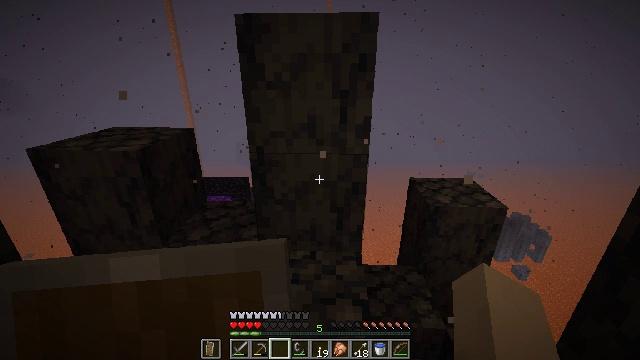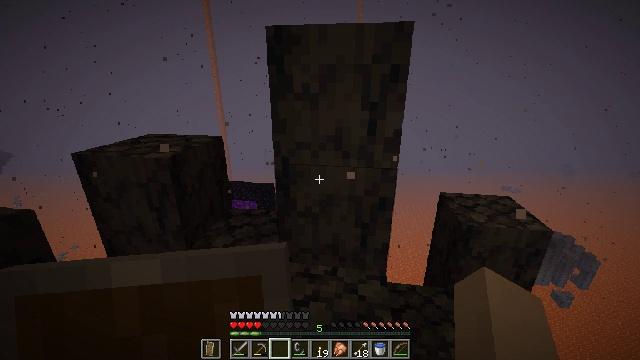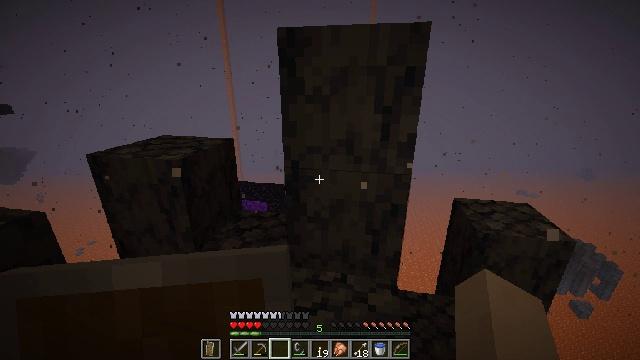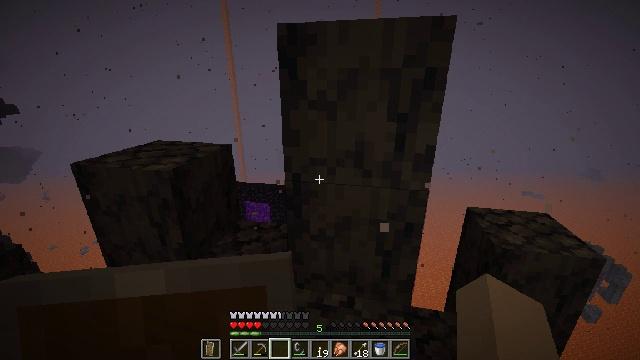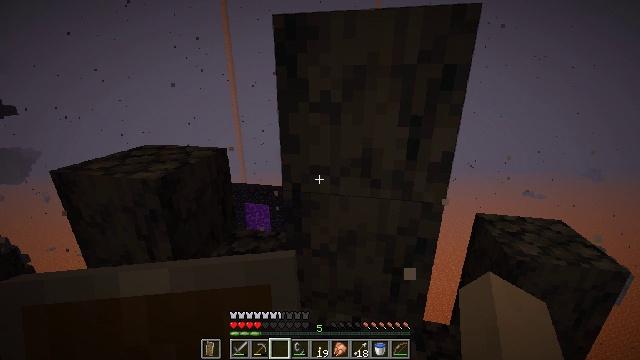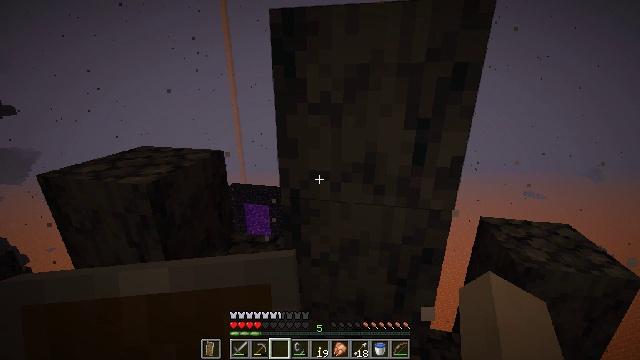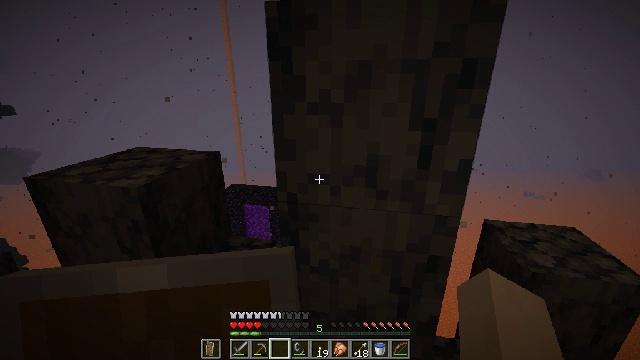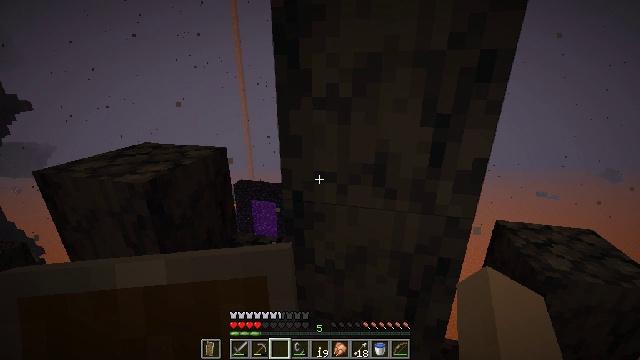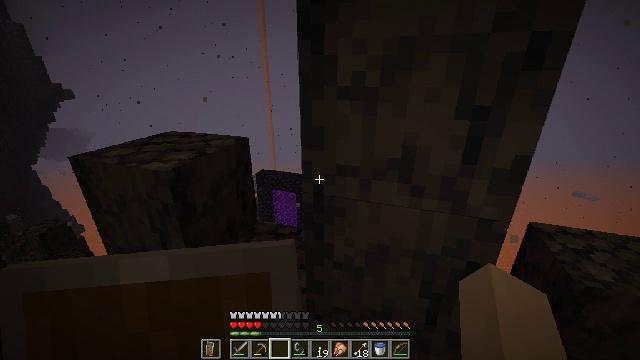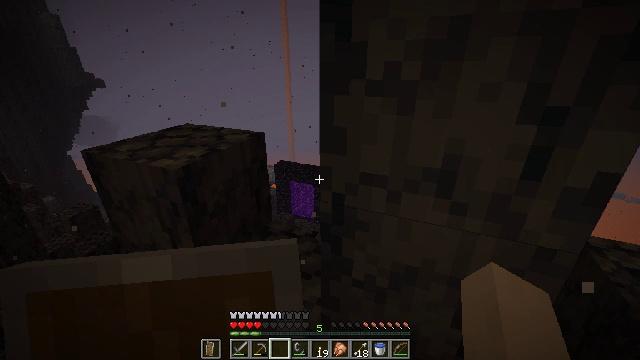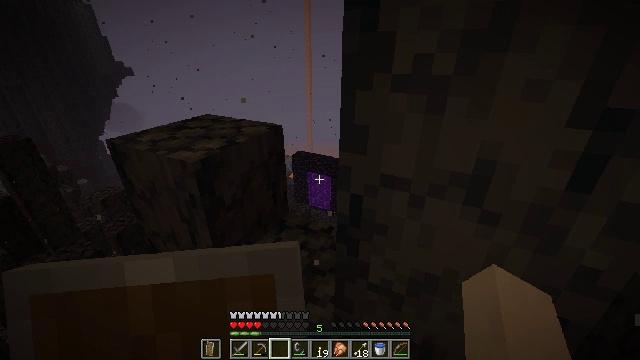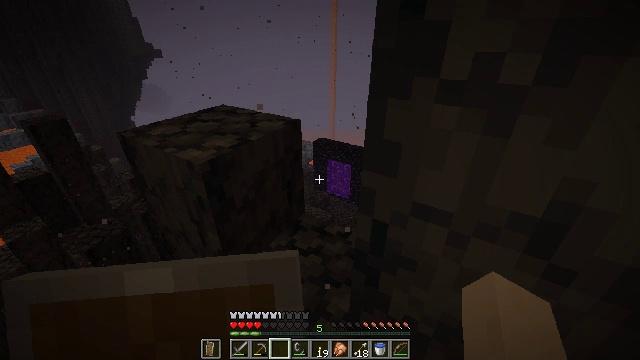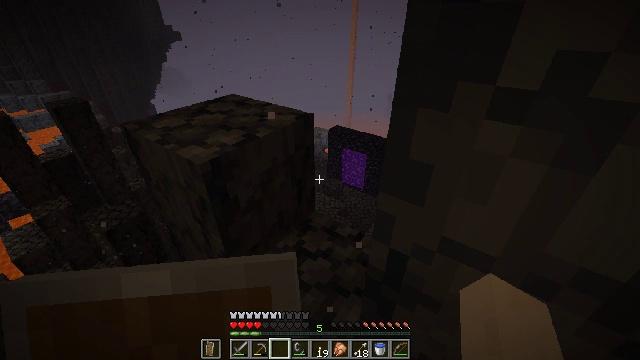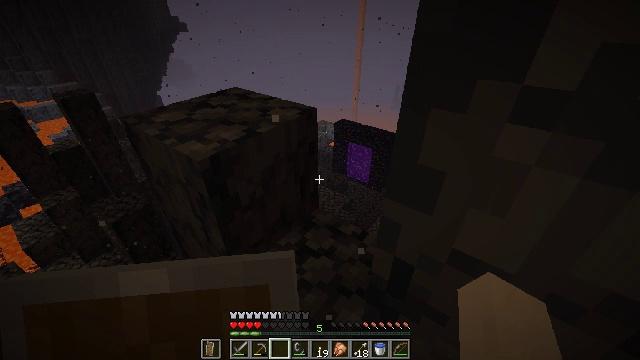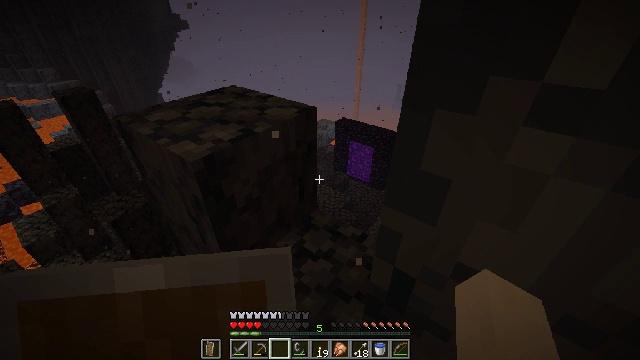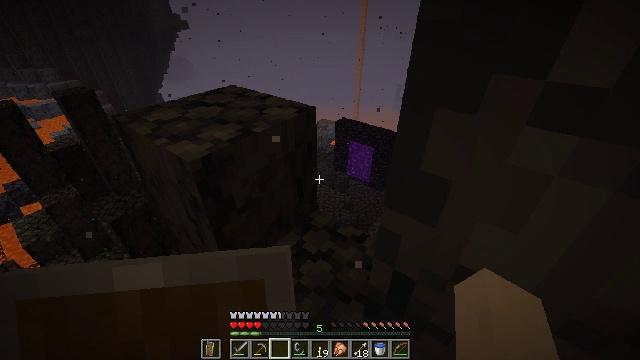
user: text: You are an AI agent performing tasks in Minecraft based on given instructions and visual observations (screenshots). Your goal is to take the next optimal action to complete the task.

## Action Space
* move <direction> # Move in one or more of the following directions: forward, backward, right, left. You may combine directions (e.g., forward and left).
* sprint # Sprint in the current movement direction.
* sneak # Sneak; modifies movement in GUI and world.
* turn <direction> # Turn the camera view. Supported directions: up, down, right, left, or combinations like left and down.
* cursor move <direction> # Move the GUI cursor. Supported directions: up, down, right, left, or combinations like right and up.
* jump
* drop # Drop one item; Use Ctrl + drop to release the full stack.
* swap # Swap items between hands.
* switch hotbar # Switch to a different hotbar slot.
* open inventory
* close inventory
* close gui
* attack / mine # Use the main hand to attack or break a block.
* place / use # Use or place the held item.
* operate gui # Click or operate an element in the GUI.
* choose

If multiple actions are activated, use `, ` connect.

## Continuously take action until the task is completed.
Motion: motion action
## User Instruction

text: Use a pickaxe to mine basalt.
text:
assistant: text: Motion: move forward, turn left and up
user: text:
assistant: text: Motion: move forward, turn left
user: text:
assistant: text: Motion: move forward
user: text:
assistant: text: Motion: move forward
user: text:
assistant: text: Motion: no_op
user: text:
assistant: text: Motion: no_op
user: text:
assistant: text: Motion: turn left
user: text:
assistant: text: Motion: move forward, turn left and down
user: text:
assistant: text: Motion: move forward, turn left and down
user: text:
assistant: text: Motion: move forward, turn left and down
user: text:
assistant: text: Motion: move forward, turn left and down
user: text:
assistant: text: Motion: turn left and down
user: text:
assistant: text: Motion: turn left and down
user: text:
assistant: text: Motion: no_op
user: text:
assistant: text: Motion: no_op
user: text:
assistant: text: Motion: turn left and down
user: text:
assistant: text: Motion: move forward, turn left and down
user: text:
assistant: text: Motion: move forward, turn left
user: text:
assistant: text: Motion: move forward
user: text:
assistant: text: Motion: move forward
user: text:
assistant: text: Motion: no_op
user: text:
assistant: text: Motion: turn left
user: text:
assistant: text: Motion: no_op
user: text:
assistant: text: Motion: move forward
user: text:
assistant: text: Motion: move forward
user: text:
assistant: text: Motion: move forward
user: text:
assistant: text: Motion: move forward, turn left
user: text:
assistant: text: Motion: turn left
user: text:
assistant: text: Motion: turn left
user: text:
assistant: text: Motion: no_op